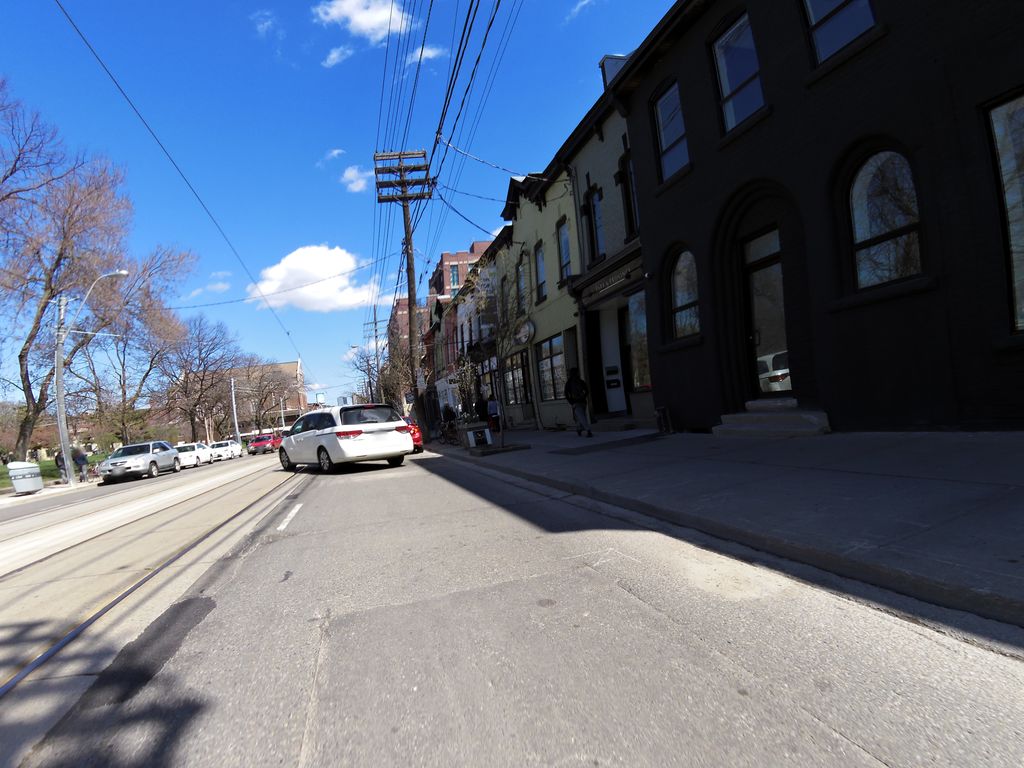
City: toronto